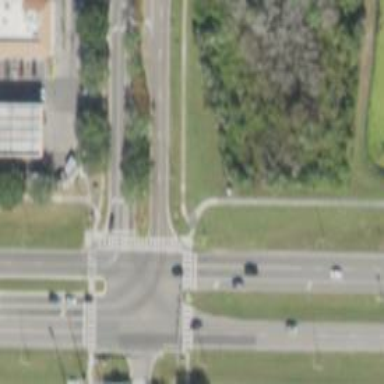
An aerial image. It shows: Footway crossing with zebra markings.